Question: I want to show a table in a grid result table and I am failing...
I want it to look like so:

I'm trying to do it this way, but it only shows one line:
'''
<div class="resultsTable">
<table style="display: inline-table">
<tr ng-repeat="result in results" class="resultsBox">
<td>
<img src="{{result.imageUrl}}" width="200px">
<h4>{{result.name}}</h4>
</td>
</tr>
</table>
</div>
'''
CSS:
'''
.resultsBox{
background-color: #ffffff;
height: 200px;
width: 200px;
padding-left: 10px;
padding-top: 20px;
}
.resultsBox>img{
max-width: 200px;
margin-left: auto;
margin-right: auto;
}
.resultsTable{
max-height: 500px;
overflow: scroll;
display: inline-table;
height: 500px;
}
'''
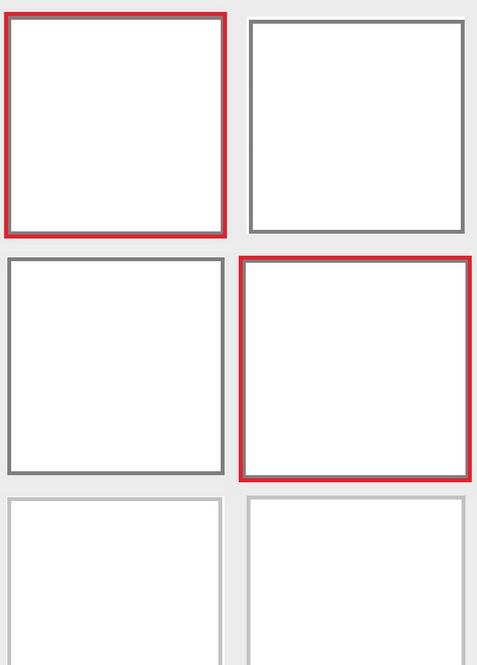
Answer: From the template you have shared it's normal that you see only one column of row. It is not link to the css but to the markup that will be generated.
Your 'results' property is an array of one dimension something like [{obj1}, {obj2}, {obj3}] but you want to display a matrix an array of two dimensions i.e [[{obj1}, {obj2}], [{obj3}, {obj4}]]. Unfortunately it is not that easy in AngularJS to generate a matrix based on a one dimension array. That's why I will recommend that you change the structure of your result to match its matrix display. Then change your template to something like :
'''
<div class="resultsTable">
<table style="display: inline-table">
<tr ng-repeat="row in results"> //loop over all row of 2 elements
<td ng-repeat="cell in row" class="resultsBox"> //loop over elements
<img src="{{cell.imageUrl}}" width="200px">
<h4>{{cell.name}}</h4>
</td>
</tr>
</table>
</div>
'''
See a working plunker <URL>